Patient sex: F
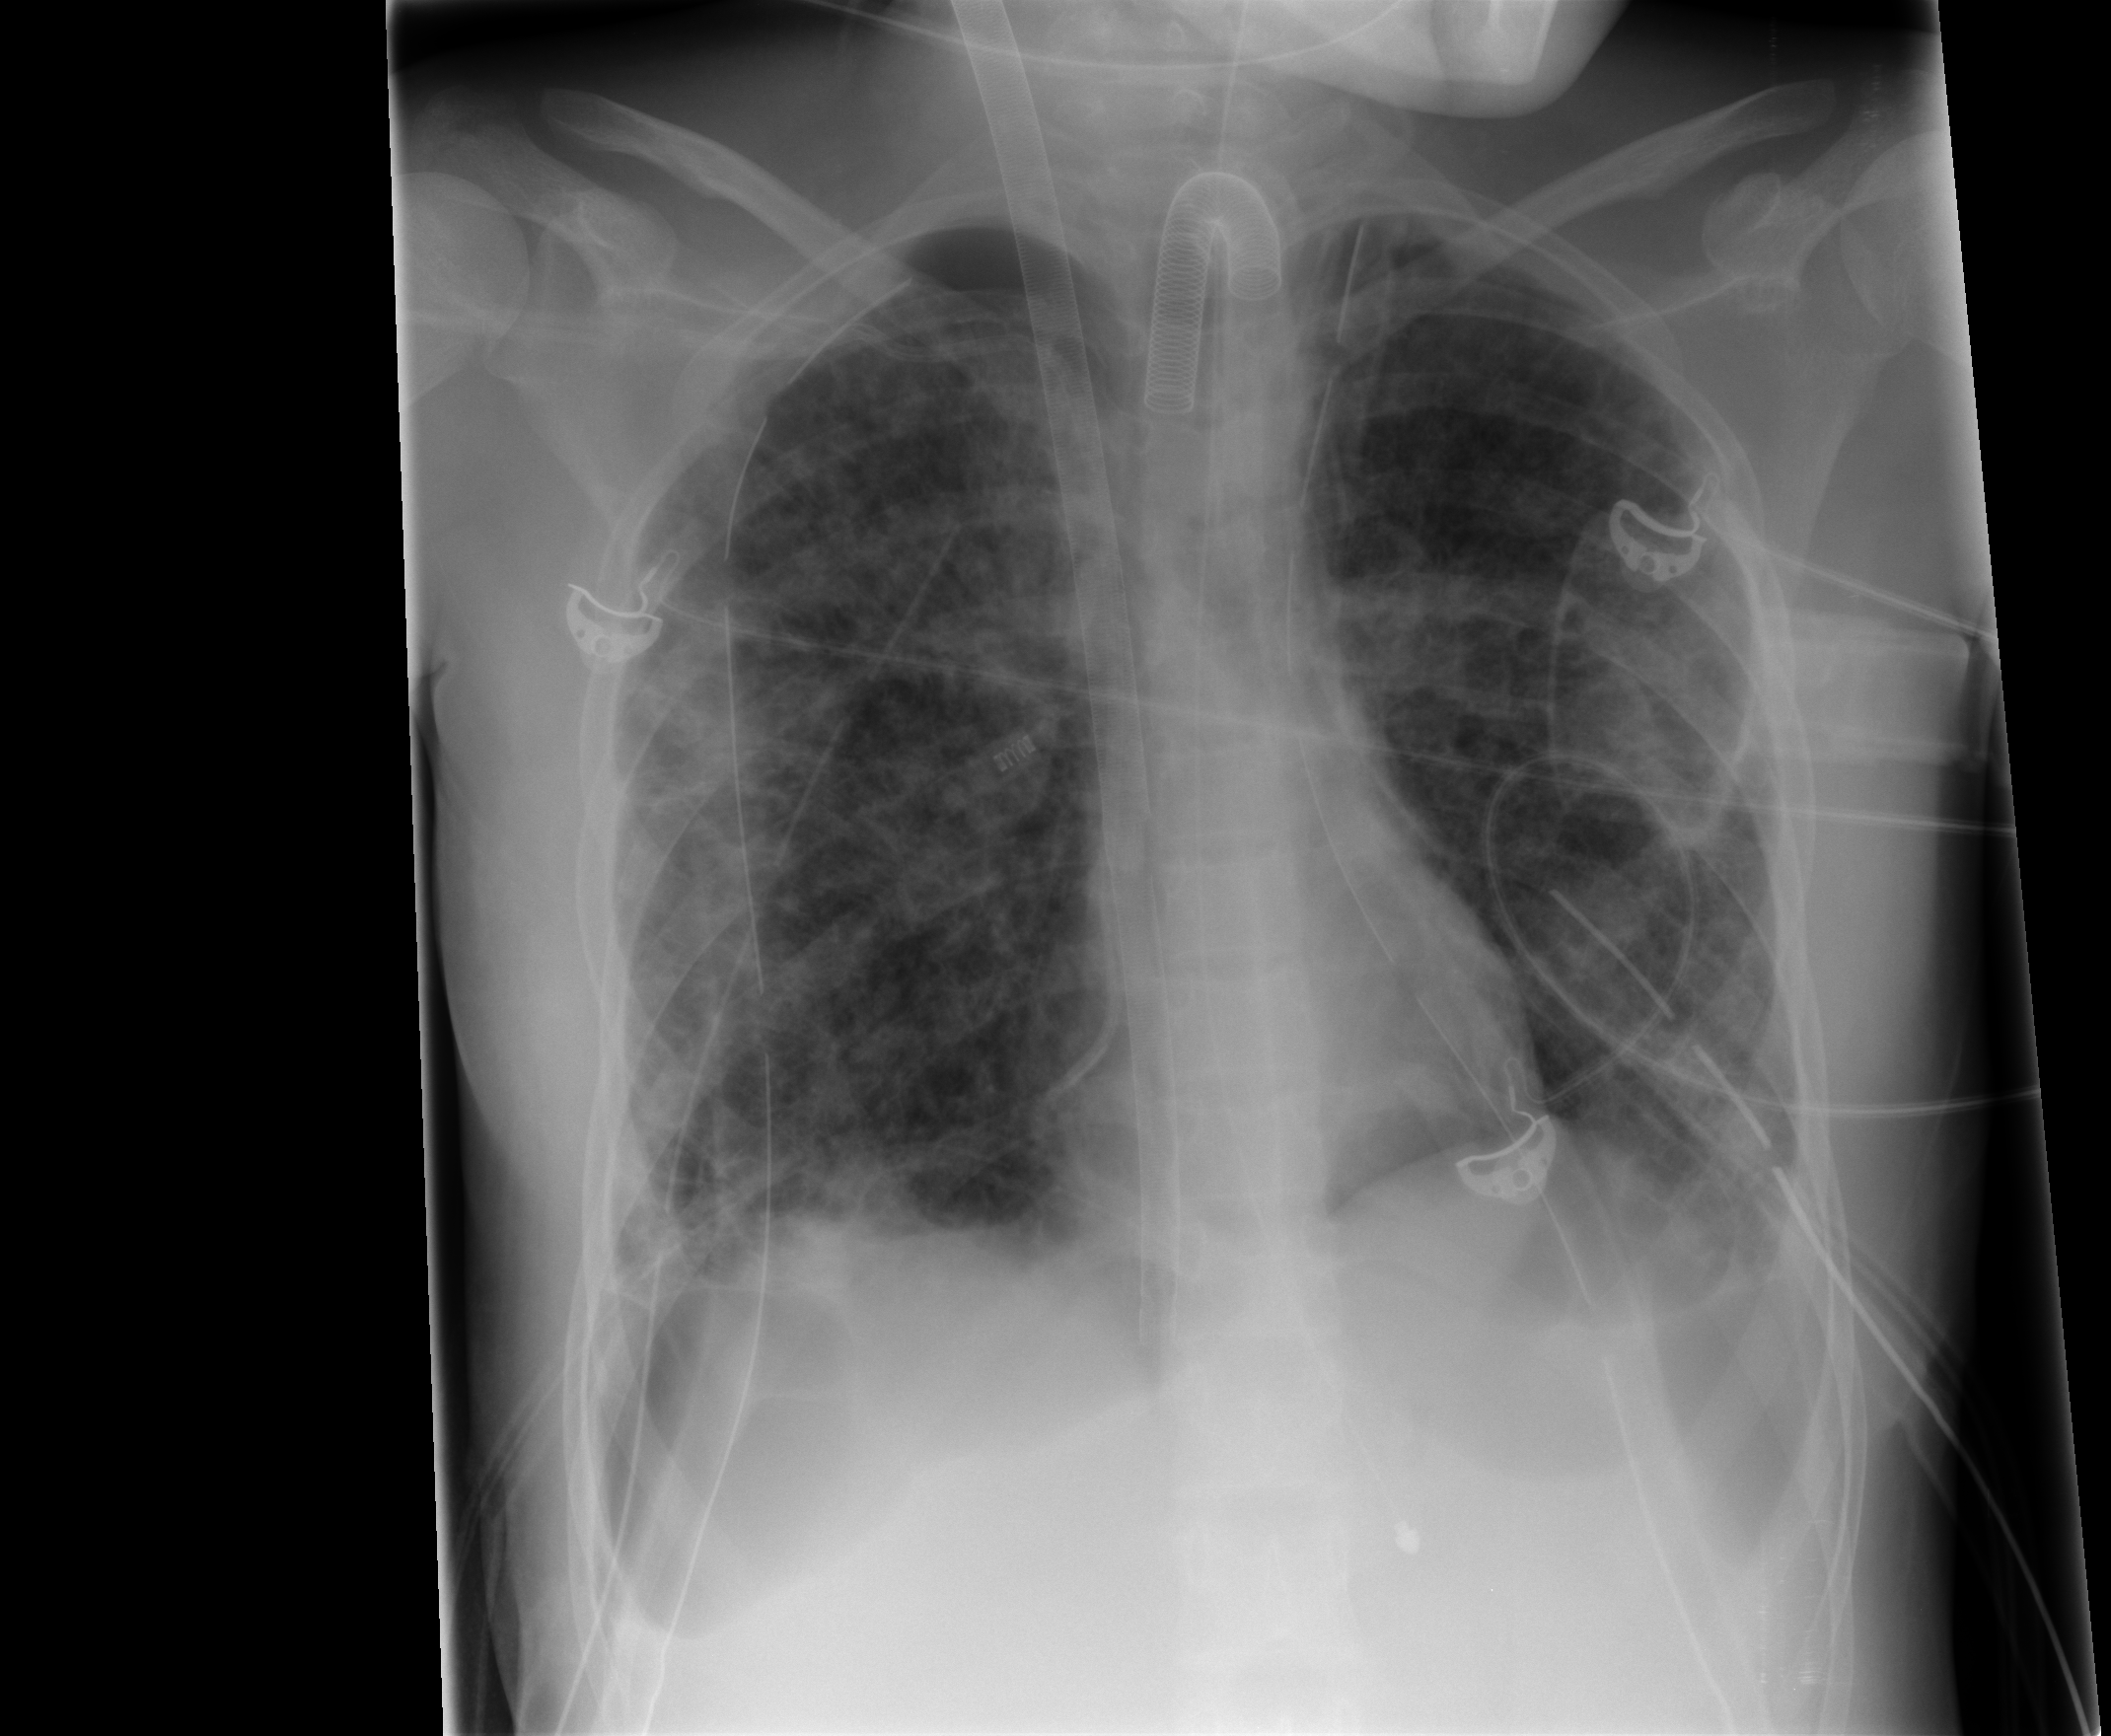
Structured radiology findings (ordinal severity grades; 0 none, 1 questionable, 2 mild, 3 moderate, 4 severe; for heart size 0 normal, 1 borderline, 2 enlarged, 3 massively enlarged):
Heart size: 0
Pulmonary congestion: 2
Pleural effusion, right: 1
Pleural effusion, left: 1
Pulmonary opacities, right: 3
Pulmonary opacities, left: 3
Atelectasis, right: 2
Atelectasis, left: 2